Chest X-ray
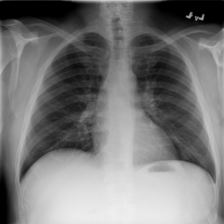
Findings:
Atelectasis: negative
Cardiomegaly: negative
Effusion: negative
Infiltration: negative
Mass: negative
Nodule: negative
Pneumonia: negative
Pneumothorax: negative
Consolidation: negative
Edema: negative
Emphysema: negative
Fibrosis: negative
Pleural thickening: negative
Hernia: negative